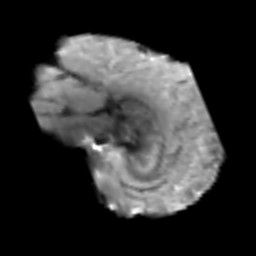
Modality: T2w
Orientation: sagittal
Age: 56
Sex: male
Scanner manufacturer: siemens
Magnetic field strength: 3 T
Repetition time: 5.6 s
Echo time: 0.082 s